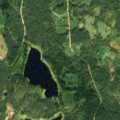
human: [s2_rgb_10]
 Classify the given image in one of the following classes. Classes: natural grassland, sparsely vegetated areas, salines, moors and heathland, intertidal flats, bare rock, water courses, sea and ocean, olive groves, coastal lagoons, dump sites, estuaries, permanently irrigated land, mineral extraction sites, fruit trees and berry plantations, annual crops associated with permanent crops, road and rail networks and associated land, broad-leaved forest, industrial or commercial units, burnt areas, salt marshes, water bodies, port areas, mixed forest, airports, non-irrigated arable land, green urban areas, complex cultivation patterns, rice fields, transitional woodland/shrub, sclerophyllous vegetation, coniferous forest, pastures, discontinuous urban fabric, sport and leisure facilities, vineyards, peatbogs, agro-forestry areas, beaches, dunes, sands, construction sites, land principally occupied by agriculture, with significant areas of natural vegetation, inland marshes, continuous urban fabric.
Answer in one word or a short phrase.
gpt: coniferous forest, transitional woodland/shrub, water bodies